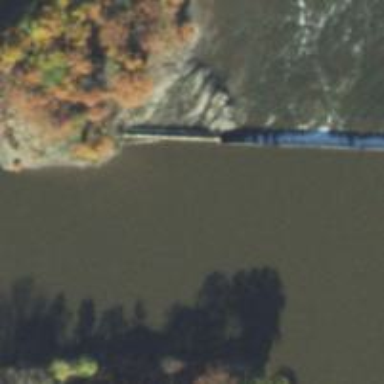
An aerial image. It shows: Dam along waterway.